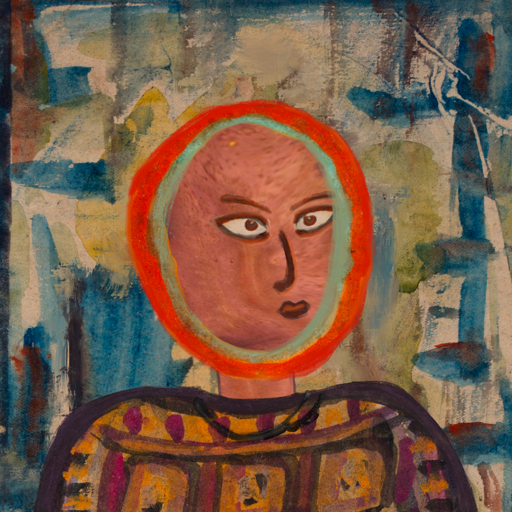
Background: Orphan, Head And Neck Side: Mother_And_Son_Mother, Face Side: Roy_Bahadur, Bust: Doll, Hair Side: Sisters, Head Accessory: Blank, Second Necklace: Blank, Necklace: Orphan, Baby: Blank